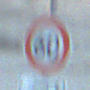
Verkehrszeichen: Geschwindigkeit60
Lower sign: HinweisDurchSinnbild22
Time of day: SunriseSunset
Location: Outdoor (Beach)
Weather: PartlyCloudy
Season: NotSpecified
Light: Natural